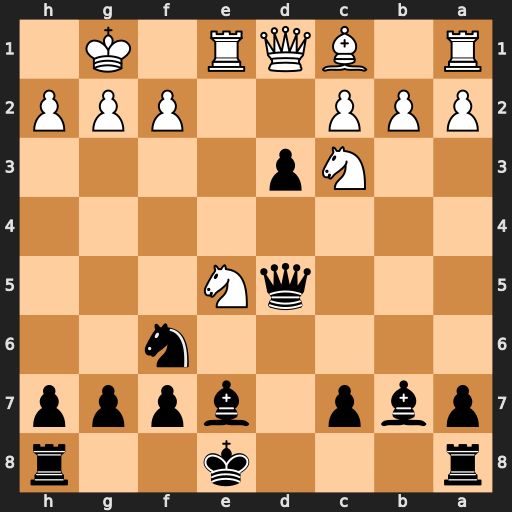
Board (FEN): r3k2r/pbp1bppp/5n2/3qN3/8/2Np4/PPP2PPP/R1BQR1K1
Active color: b
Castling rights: kq
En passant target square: -
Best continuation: Qxg2#